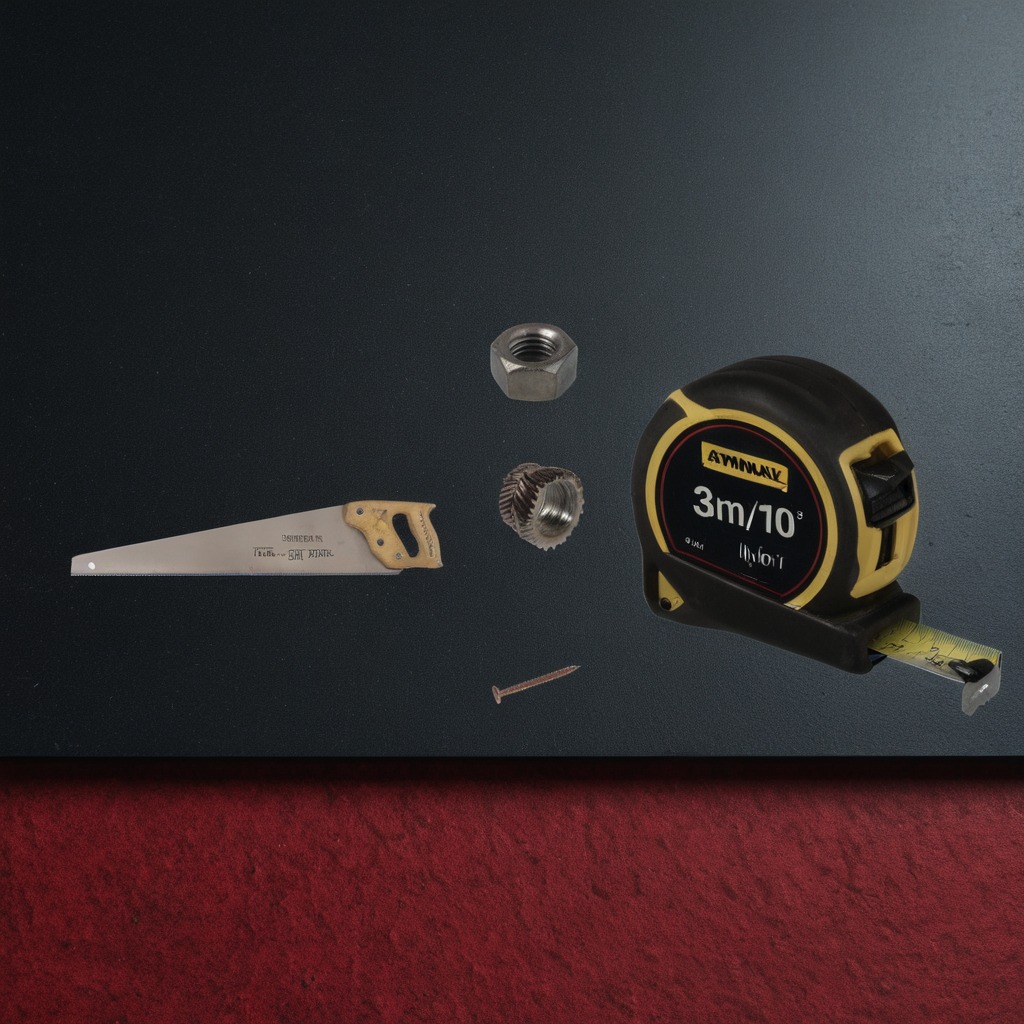
A steel gear with teeth, a measuring tape, an iron nail, a handheld metal saw, and a metal nut are lying on the clean granite tabletop covered with a red rubber mat inside a workshop at night dim ambient light soft shadows worn but beneath the mat.